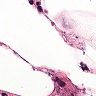
Metastatic tissue present: no